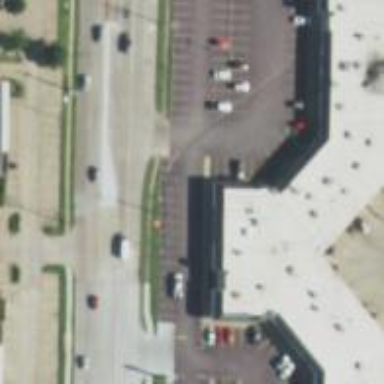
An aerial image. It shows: Retail building.